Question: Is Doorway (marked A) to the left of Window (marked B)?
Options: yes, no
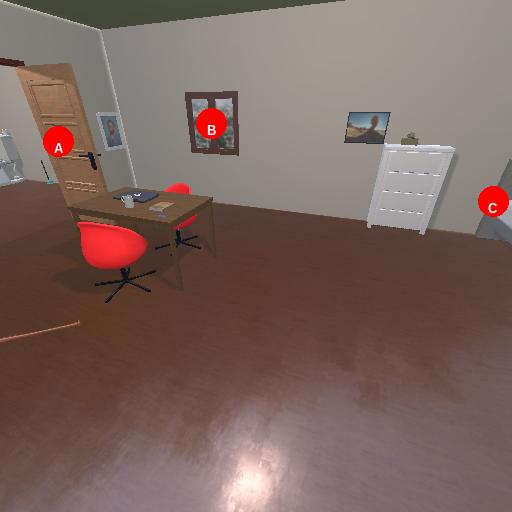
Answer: yes